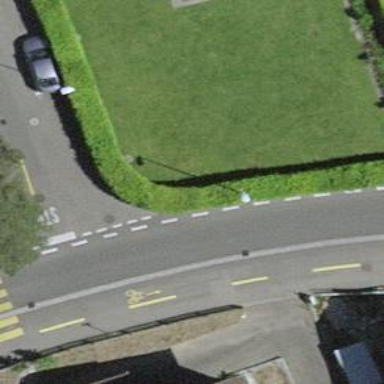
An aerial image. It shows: Hedge barrier.